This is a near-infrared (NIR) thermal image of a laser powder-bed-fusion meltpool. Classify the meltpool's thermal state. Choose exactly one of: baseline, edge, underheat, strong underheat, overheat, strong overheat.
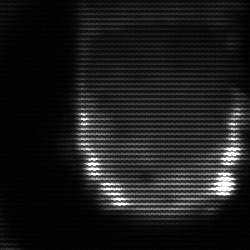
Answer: baseline